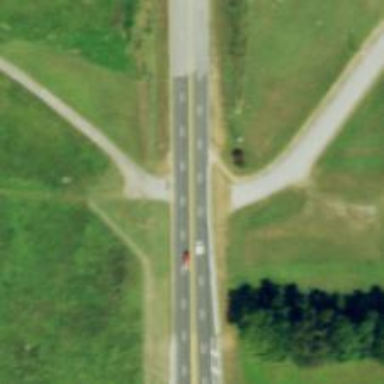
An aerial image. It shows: Asphalt road designated as trunk highway.